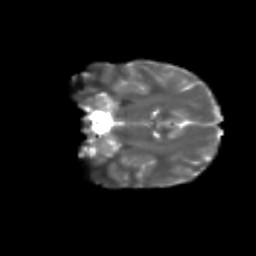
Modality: T2w
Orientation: coronal
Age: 11
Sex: female
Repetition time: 9.4 s
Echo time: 0.089 s